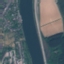
Label: River